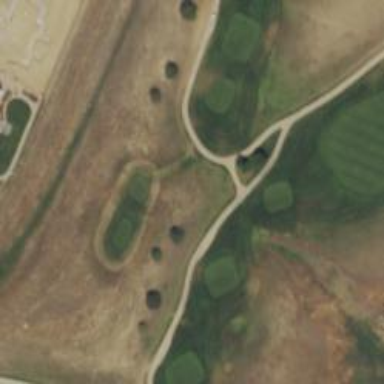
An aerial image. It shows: Track noted as Golf Cart path.